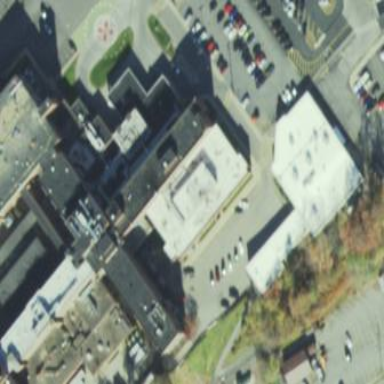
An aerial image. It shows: Hospital building.